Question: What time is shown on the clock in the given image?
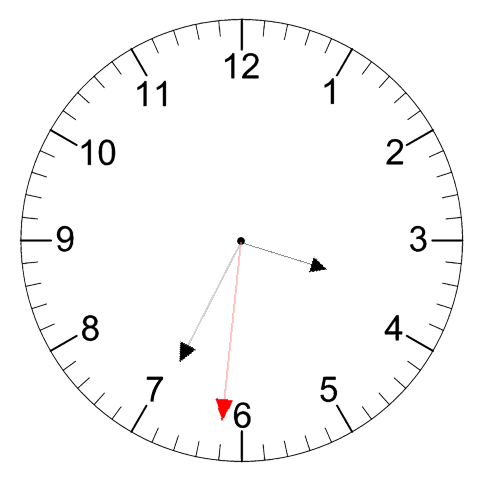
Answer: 03:34:31